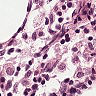
Metastatic tissue present: no